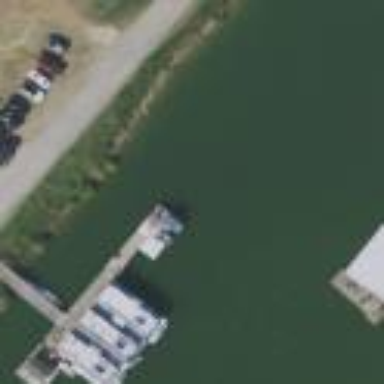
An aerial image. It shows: Boathouse.